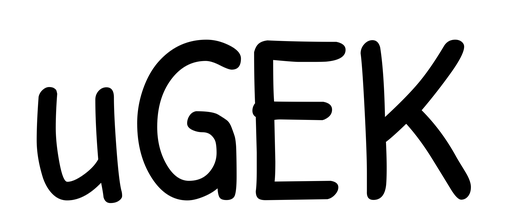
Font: PatrickHand-Regular